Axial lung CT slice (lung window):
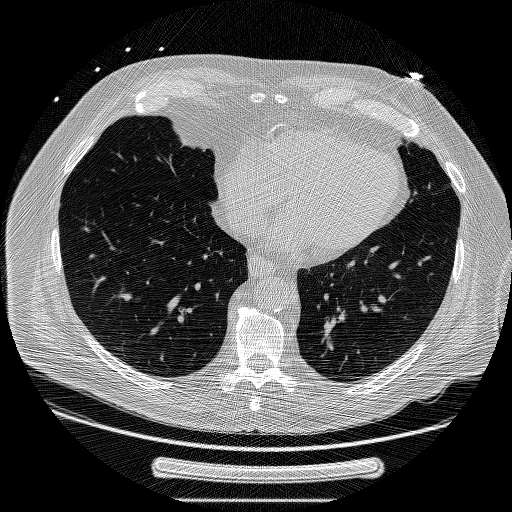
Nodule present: no